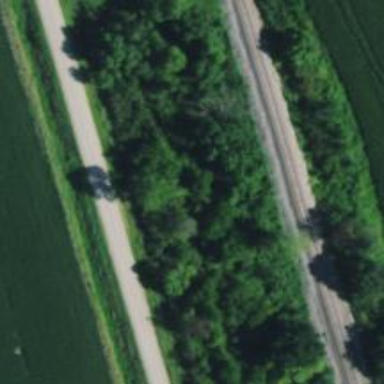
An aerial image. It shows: Abandoned railway.